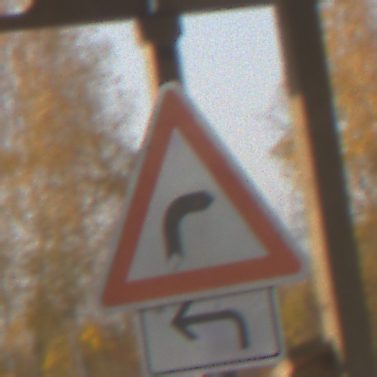
Verkehrszeichen: KurveRechts
Zusatzzeichen unten: RichtungsangabeDurchPfeile2
Umgebung: Roofed, Suburban
Tageszeit: SunriseSunset
Wetter: Clear
Licht: Natural
Jahreszeit: NotSpecified
Kontrast: MediumContrast